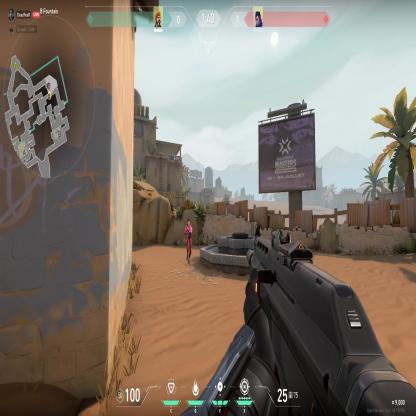
Label: enemy